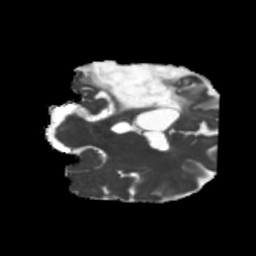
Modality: MD
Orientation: coronal
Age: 40
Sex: male
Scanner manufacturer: siemens
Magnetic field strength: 3 T
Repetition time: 5.25 s
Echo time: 0.08 s